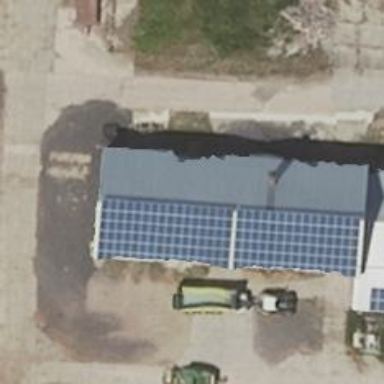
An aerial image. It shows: Small solar photovoltaic panel generator is producing electricity.